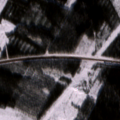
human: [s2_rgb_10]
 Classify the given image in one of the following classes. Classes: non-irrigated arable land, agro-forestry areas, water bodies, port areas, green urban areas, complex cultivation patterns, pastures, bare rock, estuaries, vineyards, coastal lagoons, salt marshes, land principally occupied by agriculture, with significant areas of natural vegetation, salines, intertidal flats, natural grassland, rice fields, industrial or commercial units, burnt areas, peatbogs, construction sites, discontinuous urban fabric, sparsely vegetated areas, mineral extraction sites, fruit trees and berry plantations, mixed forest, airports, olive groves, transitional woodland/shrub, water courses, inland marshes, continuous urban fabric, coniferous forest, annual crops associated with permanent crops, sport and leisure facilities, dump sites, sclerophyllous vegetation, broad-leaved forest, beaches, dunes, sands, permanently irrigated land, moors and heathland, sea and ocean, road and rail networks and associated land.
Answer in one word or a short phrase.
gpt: coniferous forest, mixed forest, transitional woodland/shrub